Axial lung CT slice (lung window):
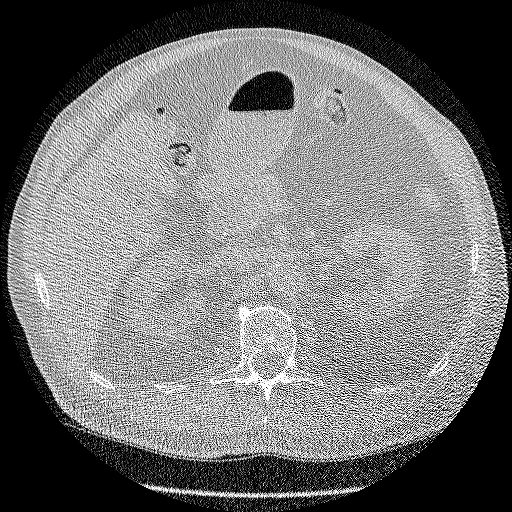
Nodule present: no